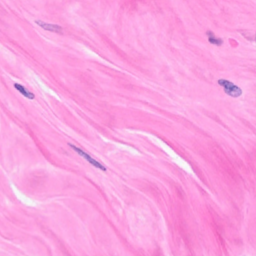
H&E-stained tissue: Breast